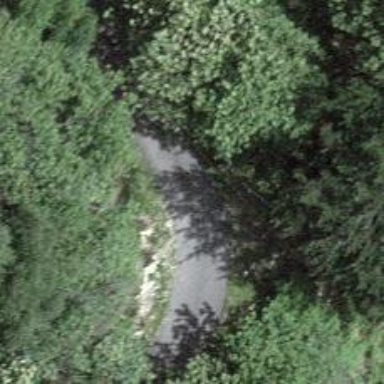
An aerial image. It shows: Well-maintained track road of grade 1.